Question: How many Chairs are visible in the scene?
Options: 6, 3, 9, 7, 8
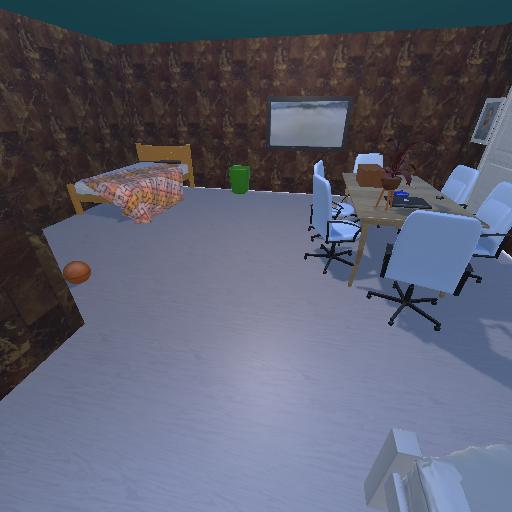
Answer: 6